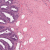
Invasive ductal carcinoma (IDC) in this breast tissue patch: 0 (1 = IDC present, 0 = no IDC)